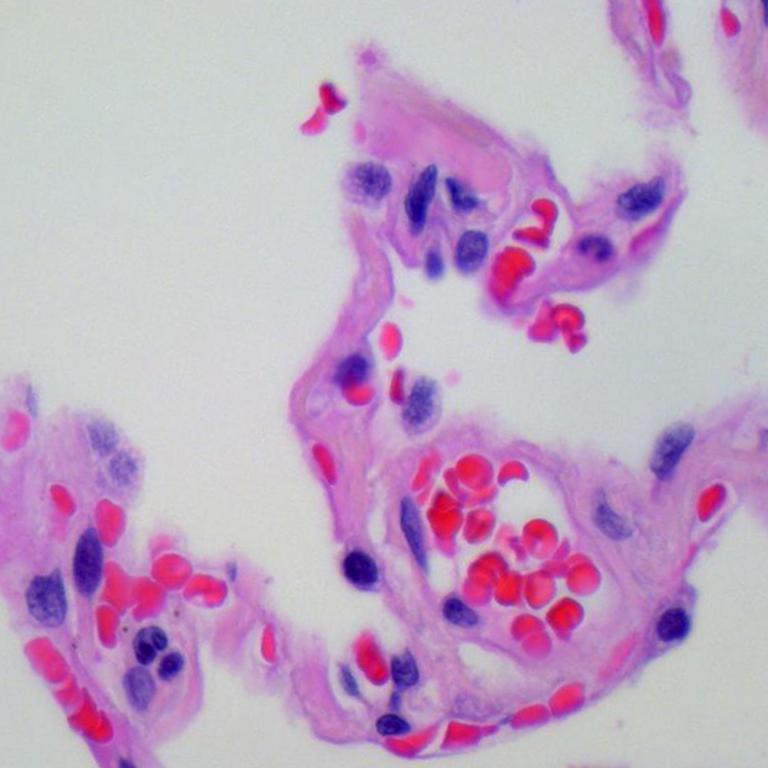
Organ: lung
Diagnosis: benign